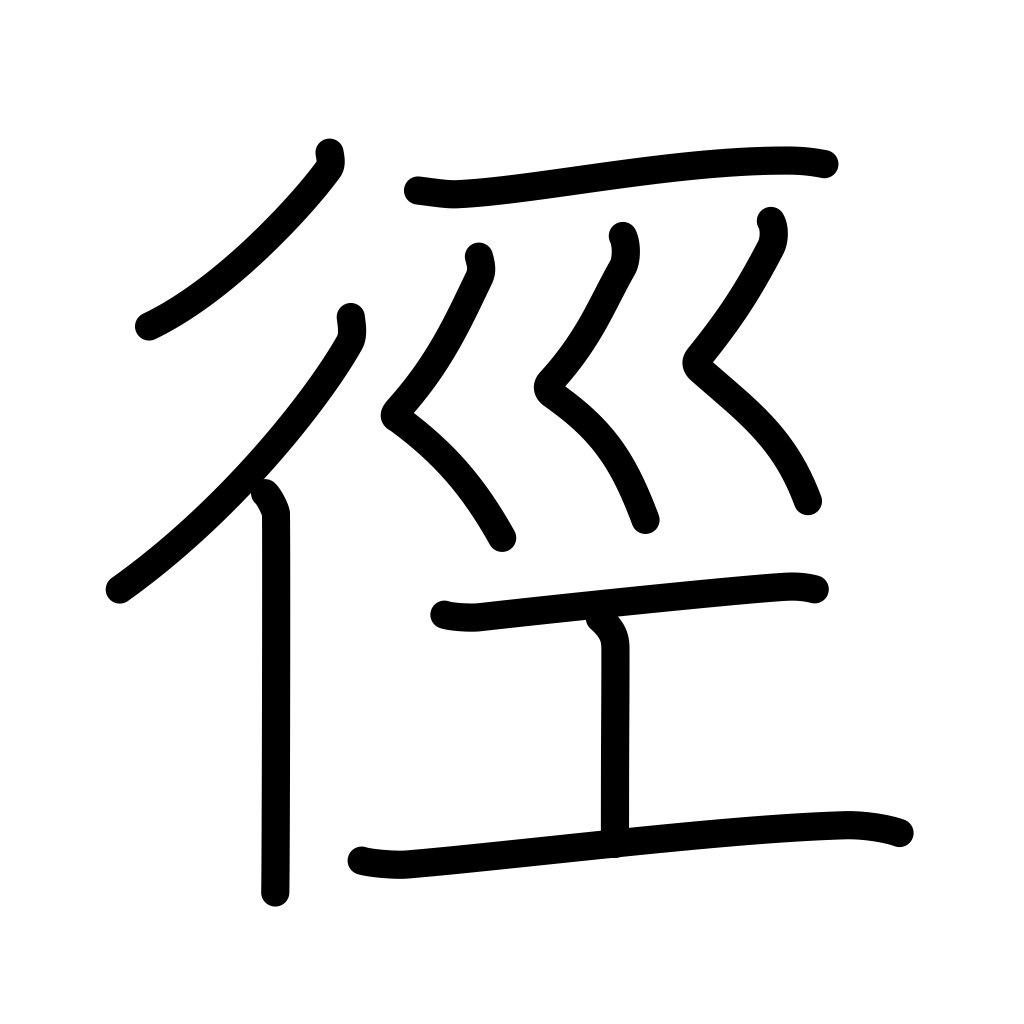
Meaning: path, diameter, method